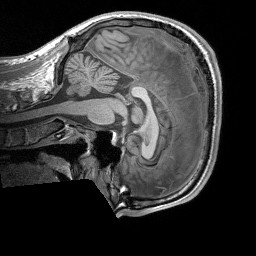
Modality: T1w
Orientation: sagittal
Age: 24
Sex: male
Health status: healthy
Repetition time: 1.9 s
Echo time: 0.00252 s